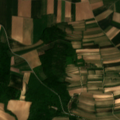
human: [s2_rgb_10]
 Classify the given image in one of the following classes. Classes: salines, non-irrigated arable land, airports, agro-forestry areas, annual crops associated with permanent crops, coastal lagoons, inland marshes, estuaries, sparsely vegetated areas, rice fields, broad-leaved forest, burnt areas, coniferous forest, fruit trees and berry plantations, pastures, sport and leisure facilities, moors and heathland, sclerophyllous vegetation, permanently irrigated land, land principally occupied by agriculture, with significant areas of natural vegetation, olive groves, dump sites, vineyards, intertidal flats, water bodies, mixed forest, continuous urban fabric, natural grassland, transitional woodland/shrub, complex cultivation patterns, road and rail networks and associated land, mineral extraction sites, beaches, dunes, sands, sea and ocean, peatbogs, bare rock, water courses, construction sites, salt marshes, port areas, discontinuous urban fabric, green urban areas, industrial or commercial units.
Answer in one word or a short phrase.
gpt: non-irrigated arable land, vineyards, broad-leaved forest